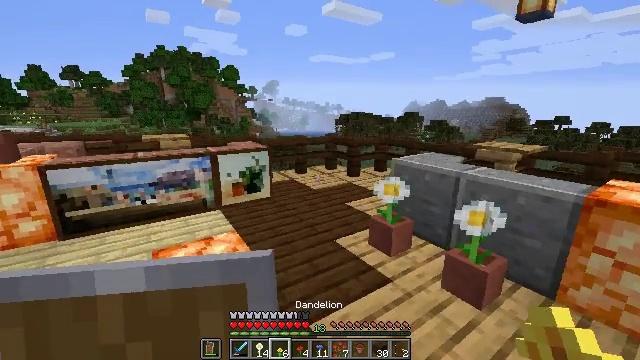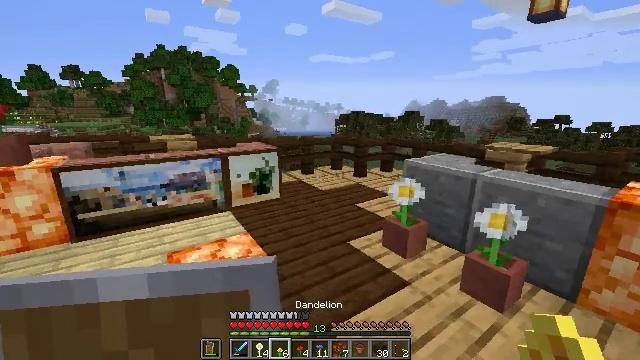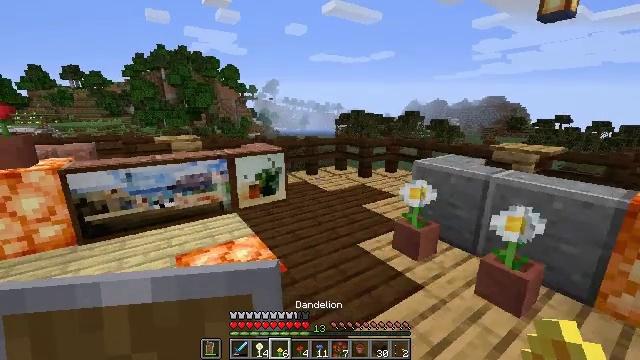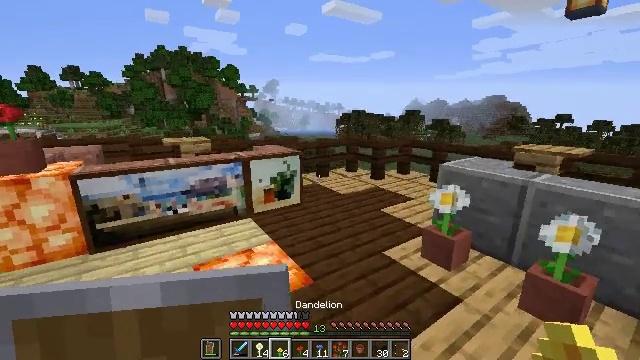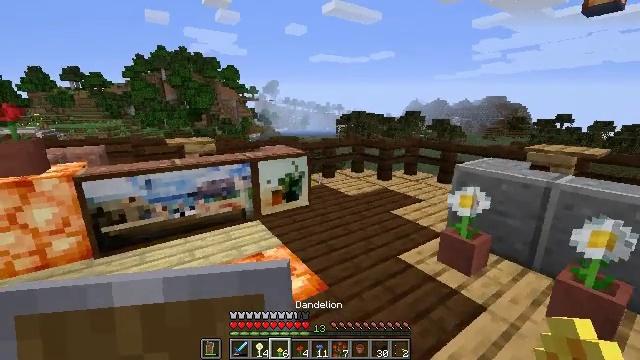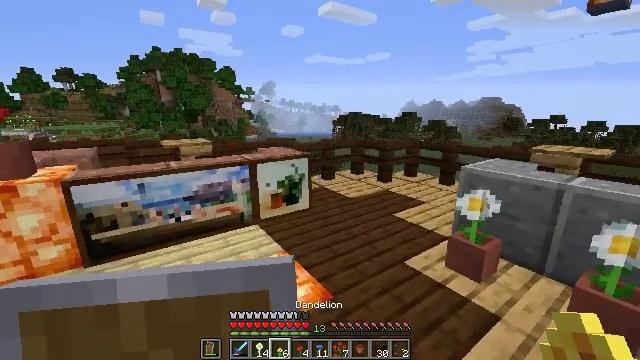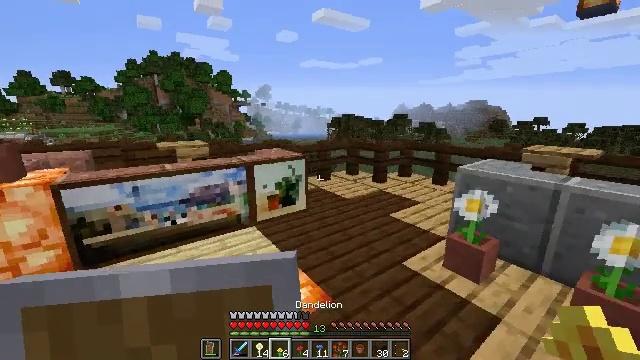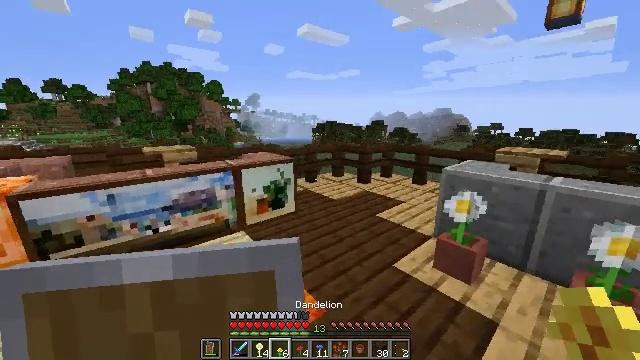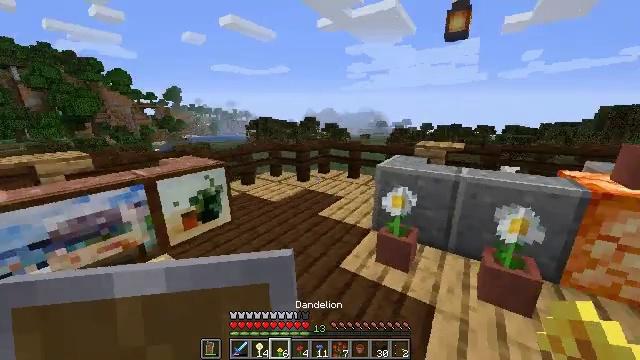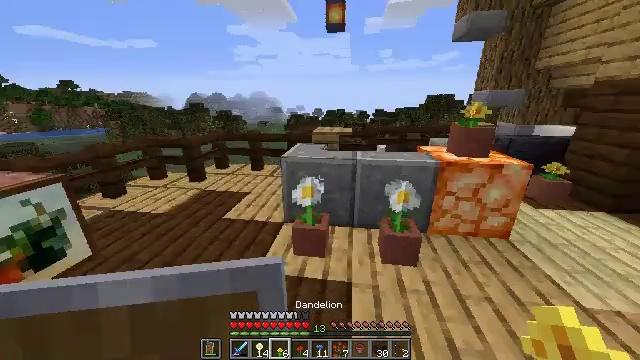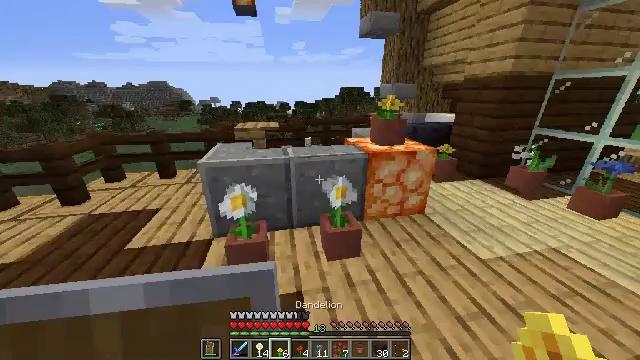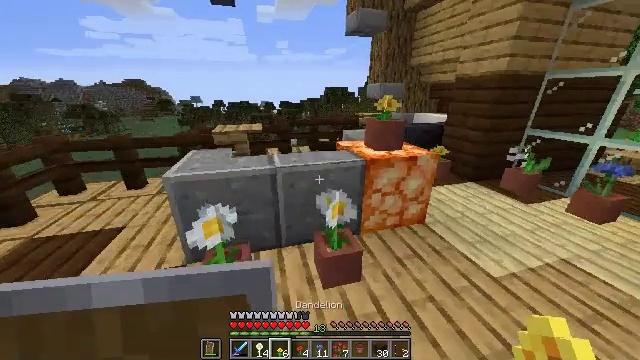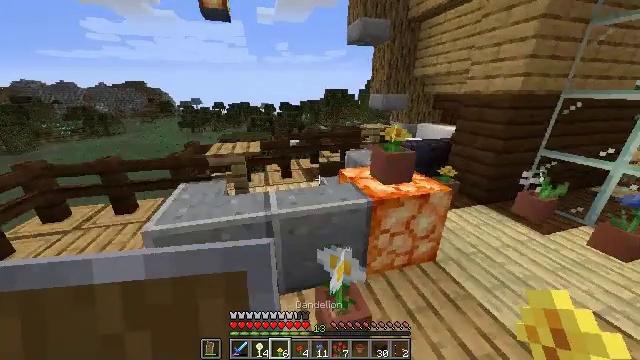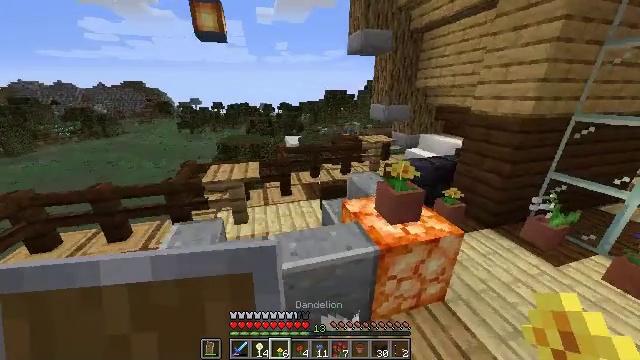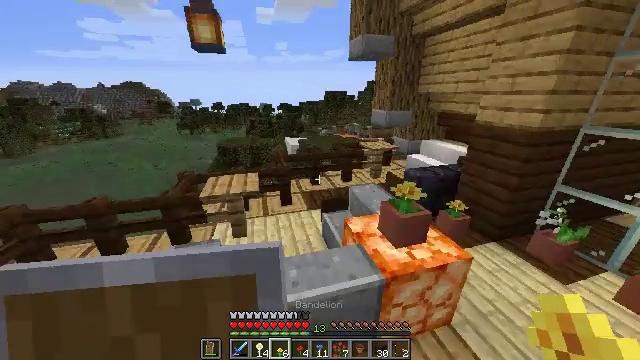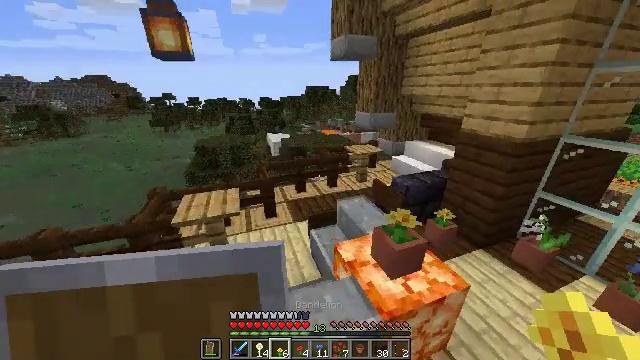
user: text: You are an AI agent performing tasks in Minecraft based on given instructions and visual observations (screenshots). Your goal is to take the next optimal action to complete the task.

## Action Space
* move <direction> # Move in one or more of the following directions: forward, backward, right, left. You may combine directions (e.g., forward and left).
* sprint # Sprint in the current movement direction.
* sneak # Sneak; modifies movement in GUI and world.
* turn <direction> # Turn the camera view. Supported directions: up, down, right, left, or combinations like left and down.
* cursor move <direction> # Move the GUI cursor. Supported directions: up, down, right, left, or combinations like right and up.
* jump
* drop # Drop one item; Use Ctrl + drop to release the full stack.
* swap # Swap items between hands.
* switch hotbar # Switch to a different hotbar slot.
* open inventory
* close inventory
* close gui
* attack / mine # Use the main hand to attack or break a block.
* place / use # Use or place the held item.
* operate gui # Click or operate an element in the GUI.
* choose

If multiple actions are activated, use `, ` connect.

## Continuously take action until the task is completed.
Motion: motion action
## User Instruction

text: Break the potted dandelion.
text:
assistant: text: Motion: move forward and move left
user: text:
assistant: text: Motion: move forward and move left
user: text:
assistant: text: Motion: move forward and move left
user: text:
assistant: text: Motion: no_op
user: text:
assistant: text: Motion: move forward
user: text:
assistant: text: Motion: move forward, turn right
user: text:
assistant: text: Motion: move forward, turn right
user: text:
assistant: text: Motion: move forward, turn right and down
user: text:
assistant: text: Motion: move forward, turn right and down
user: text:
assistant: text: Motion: move forward, turn right and down
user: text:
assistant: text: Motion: move forward, turn right
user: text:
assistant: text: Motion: move forward, jump
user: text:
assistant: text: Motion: move forward, jump
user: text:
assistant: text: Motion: move forward, jump
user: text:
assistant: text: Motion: move forward, turn right and down
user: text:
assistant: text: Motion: move forward, turn right and down
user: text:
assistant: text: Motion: move forward
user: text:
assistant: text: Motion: move forward, turn right
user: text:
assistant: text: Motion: move forward, turn right
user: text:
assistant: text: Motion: move forward, turn right
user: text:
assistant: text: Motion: move forward, turn right, jump
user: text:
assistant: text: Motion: move forward, turn right, jump
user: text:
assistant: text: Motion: move forward, turn right, jump
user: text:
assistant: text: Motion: move forward, turn right
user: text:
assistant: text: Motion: move forward, turn right
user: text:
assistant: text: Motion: move forward and move left, turn right and down
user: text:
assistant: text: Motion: move forward and move left, turn right and down
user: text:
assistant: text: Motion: move forward and move left, turn right and down
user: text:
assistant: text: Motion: move forward and move left, turn right
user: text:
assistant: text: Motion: move forward and move left, turn right and up